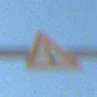
Verkehrszeichen: Lichtzeichenanlage
Umgebung: Outdoor, Nature
Tageszeit: Midday
Wetter: Clear
Licht: Natural
Jahreszeit: NotSpecified
Kontrast: HighContrast